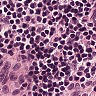
Metastatic tissue present: no